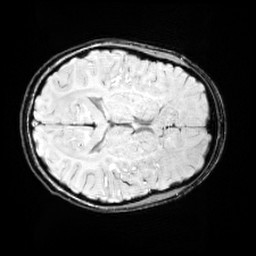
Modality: SWI
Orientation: axial
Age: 11
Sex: female
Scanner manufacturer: siemens
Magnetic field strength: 3 T
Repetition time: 0.027 s
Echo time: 0.02 s